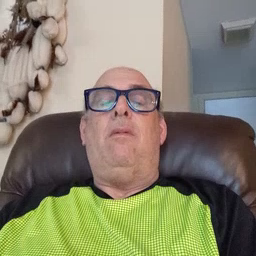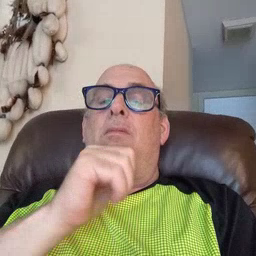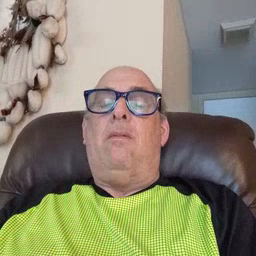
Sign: not